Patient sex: M
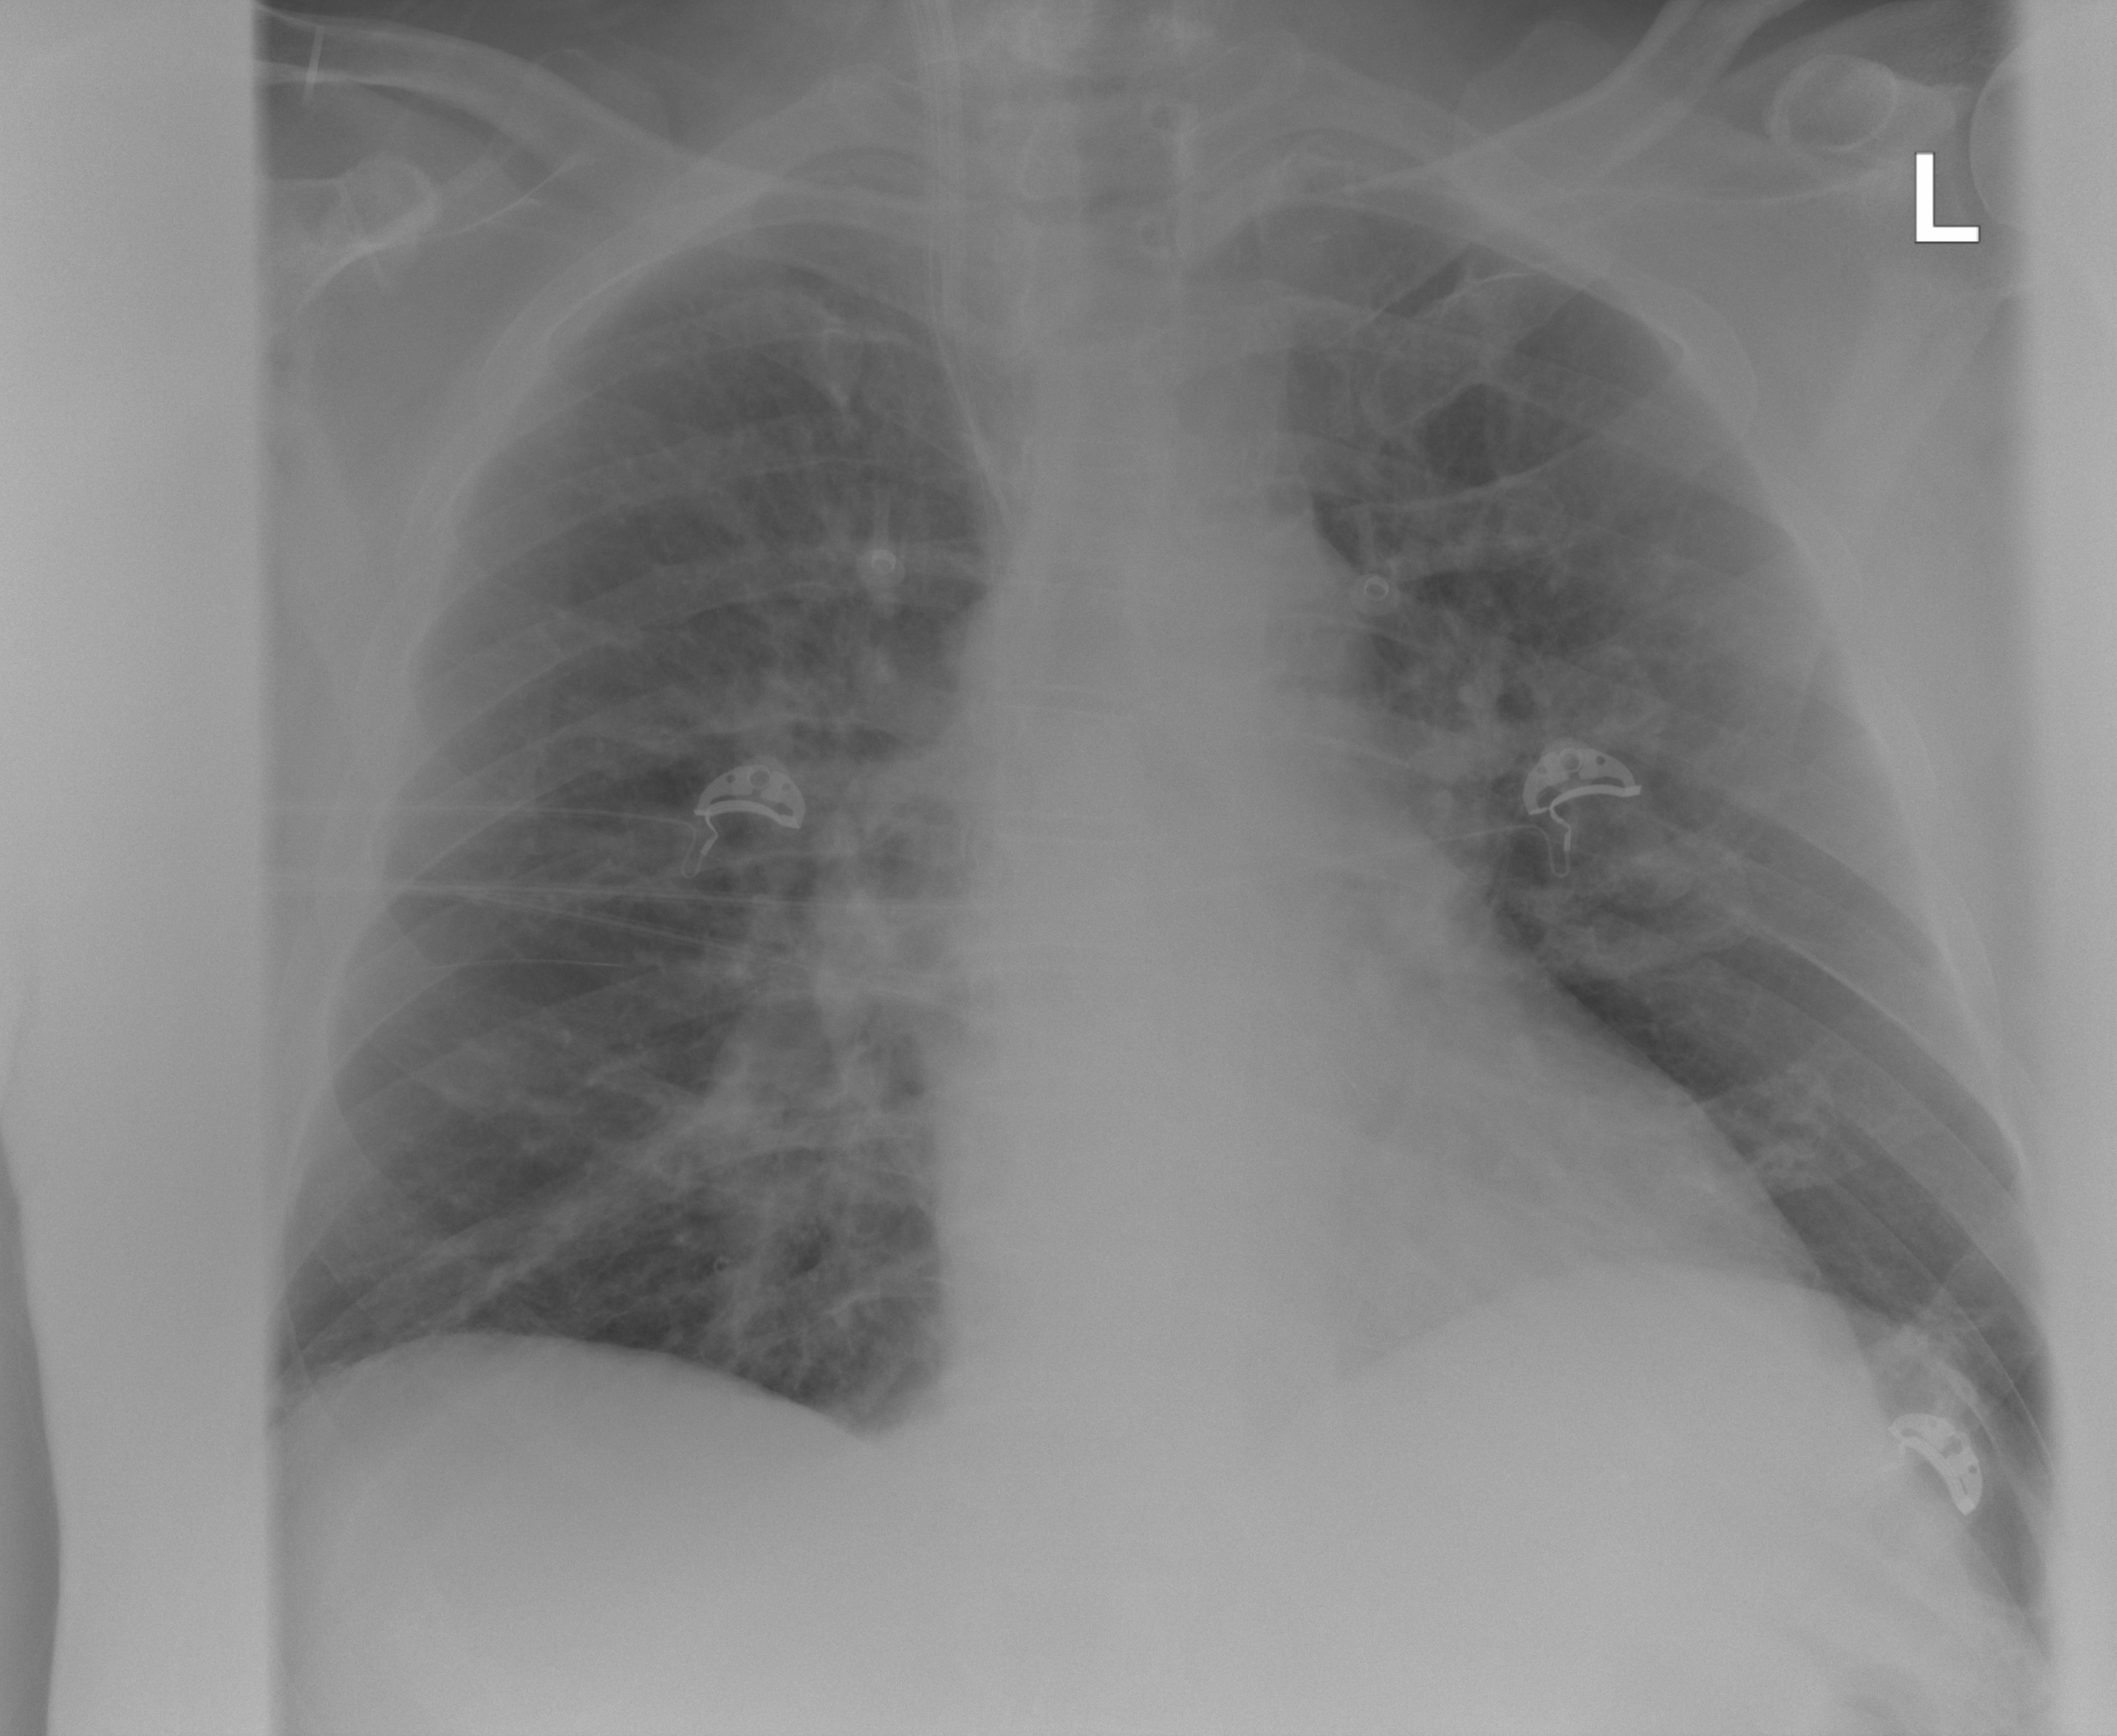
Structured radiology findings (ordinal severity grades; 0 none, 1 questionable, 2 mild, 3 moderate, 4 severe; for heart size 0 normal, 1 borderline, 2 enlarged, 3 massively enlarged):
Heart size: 0
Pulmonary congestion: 2
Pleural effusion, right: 0
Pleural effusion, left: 0
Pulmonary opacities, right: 1
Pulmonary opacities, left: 1
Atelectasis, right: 2
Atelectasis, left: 1